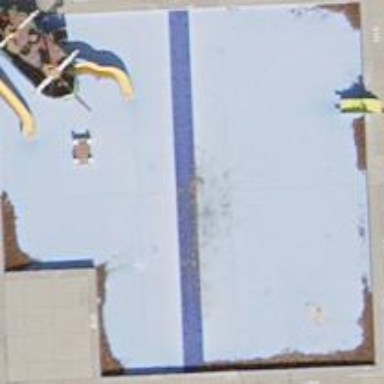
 perfect for swimming and other water activities."